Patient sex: M
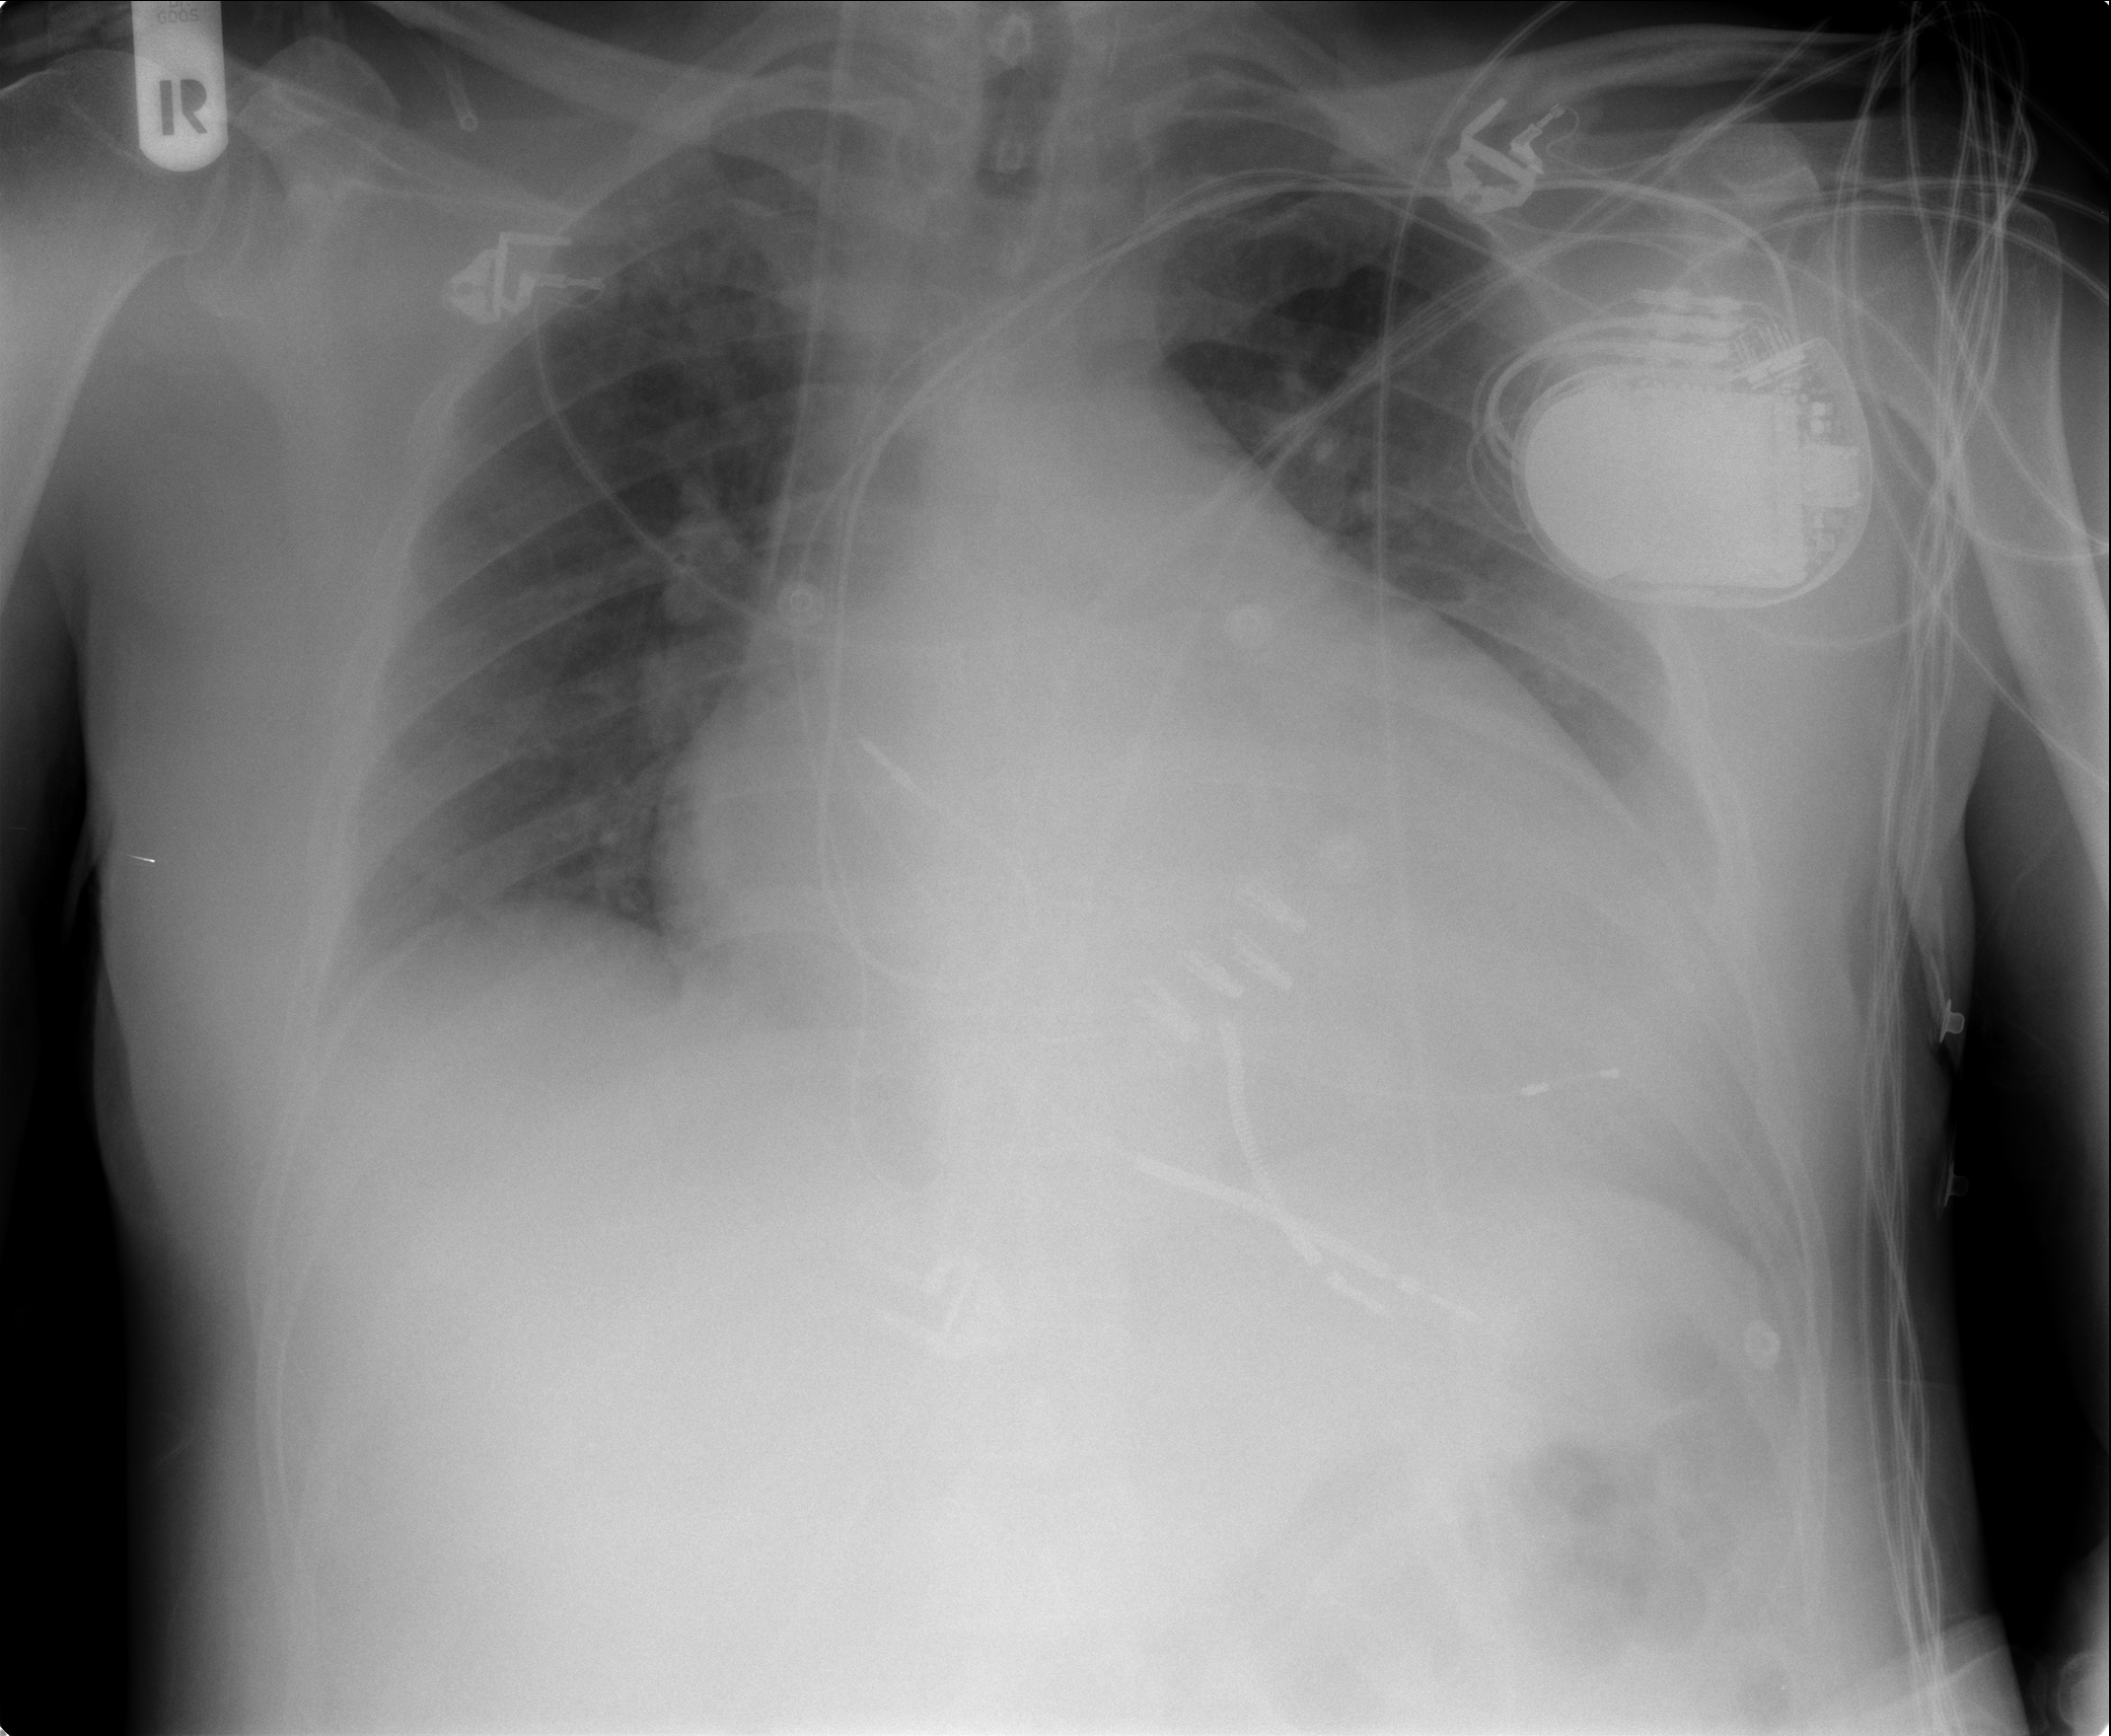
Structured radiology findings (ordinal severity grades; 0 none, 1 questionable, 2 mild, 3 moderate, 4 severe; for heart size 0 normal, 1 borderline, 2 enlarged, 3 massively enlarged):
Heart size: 3
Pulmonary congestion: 1
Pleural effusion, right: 1
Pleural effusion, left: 2
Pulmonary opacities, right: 0
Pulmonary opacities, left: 0
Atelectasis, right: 1
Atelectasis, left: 2